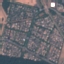
Land use / land cover class: Residential